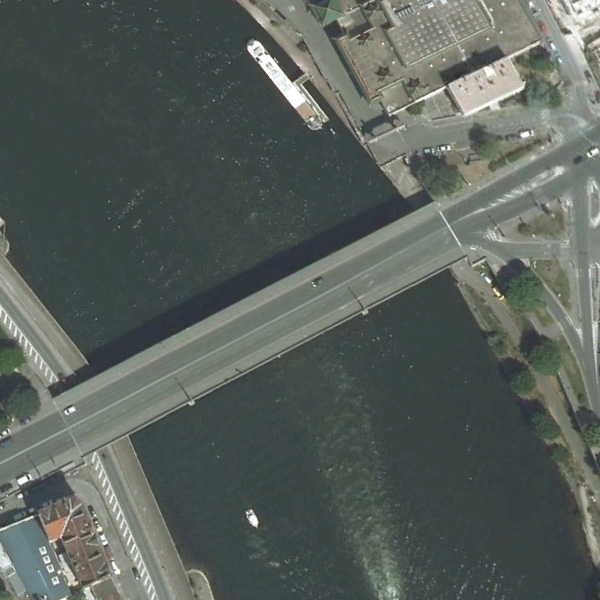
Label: Bridge